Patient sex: F
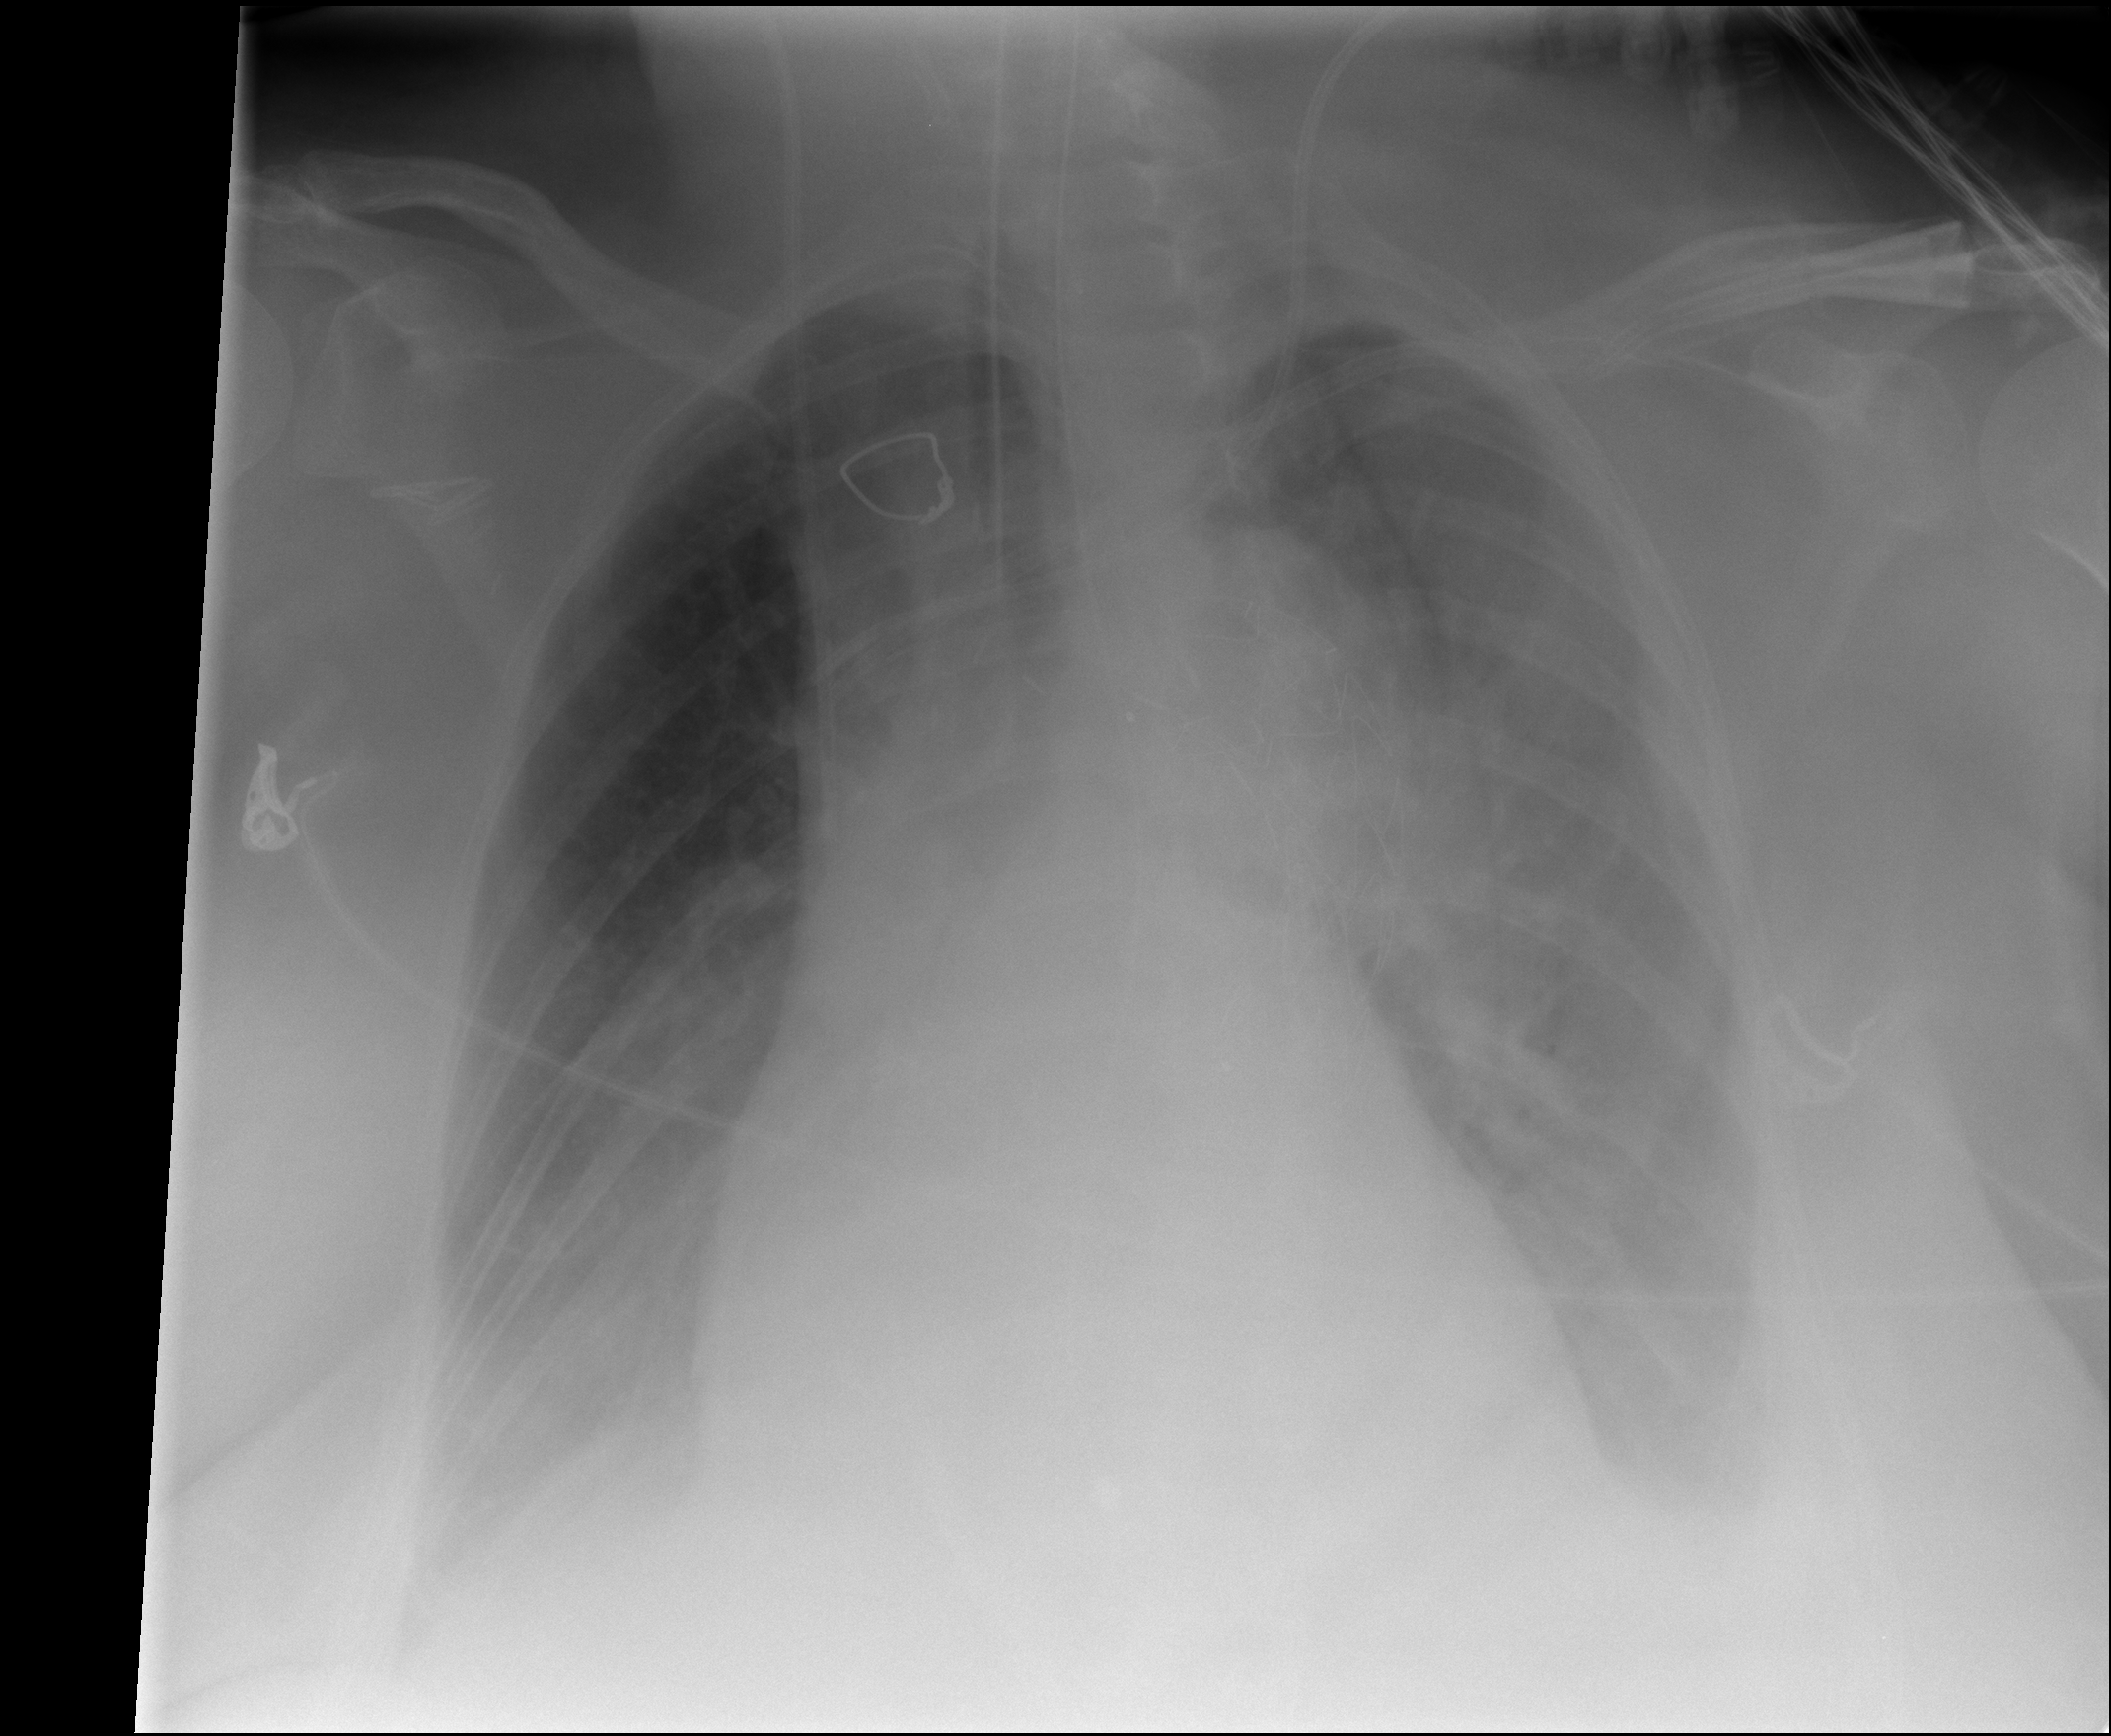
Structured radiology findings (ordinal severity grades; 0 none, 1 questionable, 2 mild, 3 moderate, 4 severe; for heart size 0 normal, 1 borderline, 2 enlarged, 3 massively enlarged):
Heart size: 2
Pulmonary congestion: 2
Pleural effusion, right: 2
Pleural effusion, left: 3
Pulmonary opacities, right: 0
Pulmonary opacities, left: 0
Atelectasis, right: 0
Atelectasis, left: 3